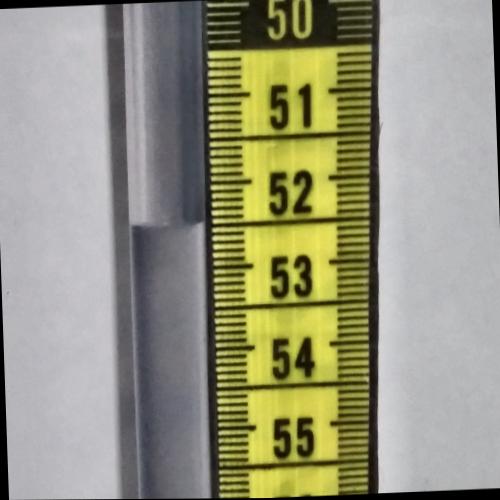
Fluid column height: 52.5 cm